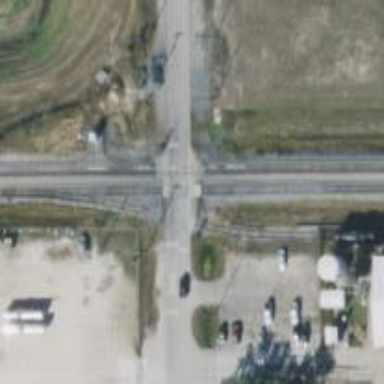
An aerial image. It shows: Rail spur service.